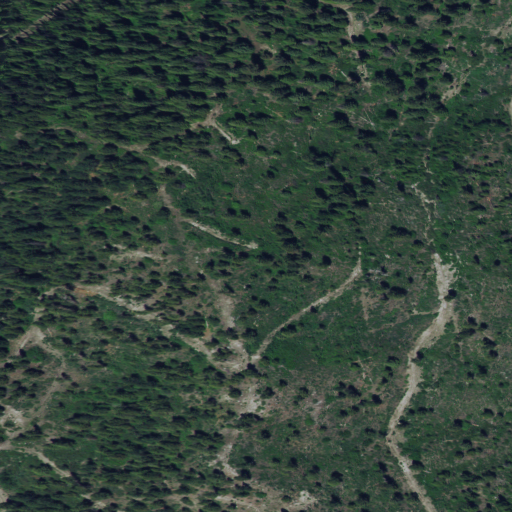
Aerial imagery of mountain in Idaho named Cougar Mountain containing evergreen forest and shrub